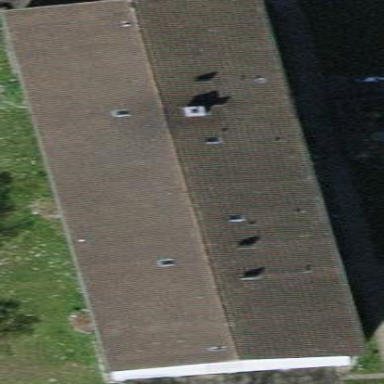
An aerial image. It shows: Building with tiled roof.